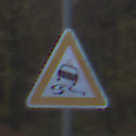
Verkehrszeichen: SchleuderOderRutschgefahr
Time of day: SunriseSunset
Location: Outdoor (Nature)
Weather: PartlyCloudy
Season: Autumn
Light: Natural